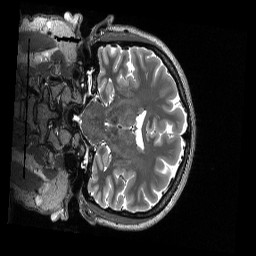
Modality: T2w
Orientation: coronal
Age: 34
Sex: female
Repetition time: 3.2 s
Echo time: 0.563 s